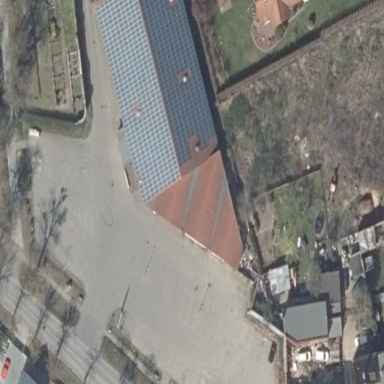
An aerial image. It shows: Restaurant in building.